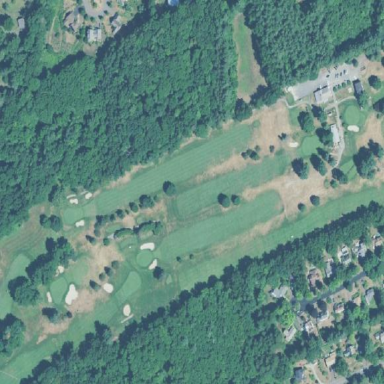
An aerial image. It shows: Golf course surrounded by greenery.